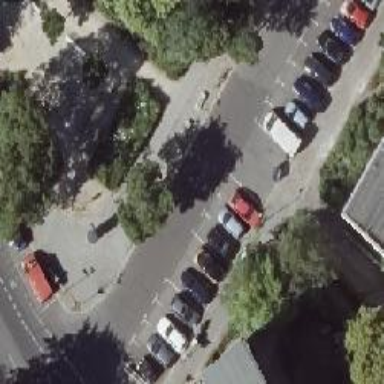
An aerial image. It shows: Residential road with asphalt surface. There are sidewalks on both sides and lane for parking on the right.